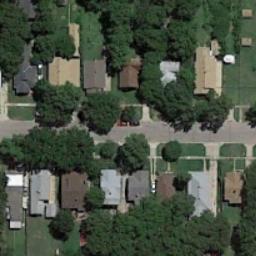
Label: medium_residential